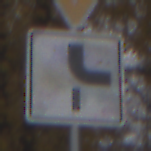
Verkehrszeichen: VerlaufVorfahrtsstrasse10
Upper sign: VorfahrtGewaehren
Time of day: MorningAfternoon
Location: Outdoor (Nature)
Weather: Overcast
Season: Autumn
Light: Natural